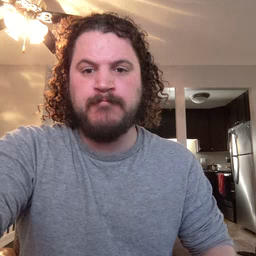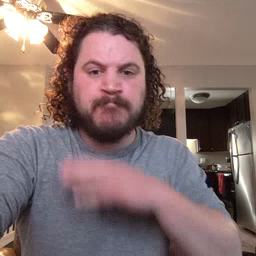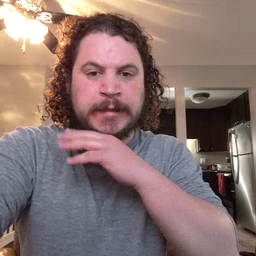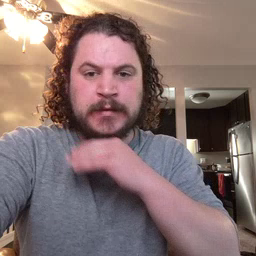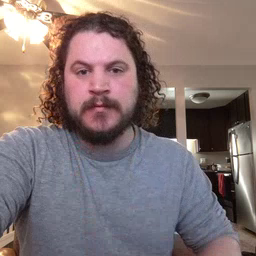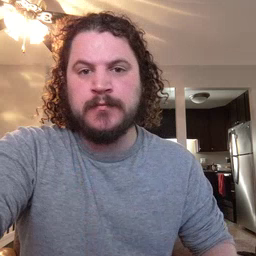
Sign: pig